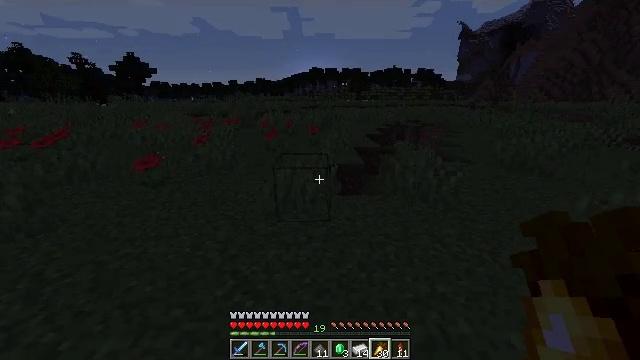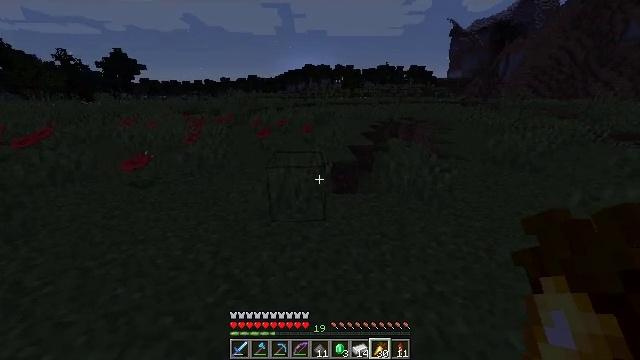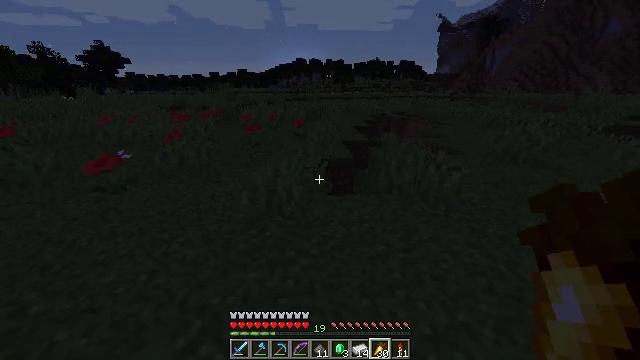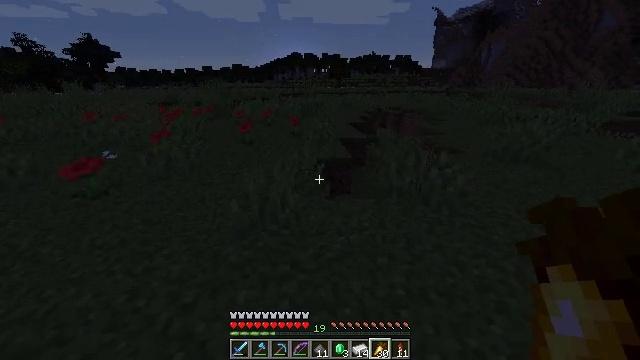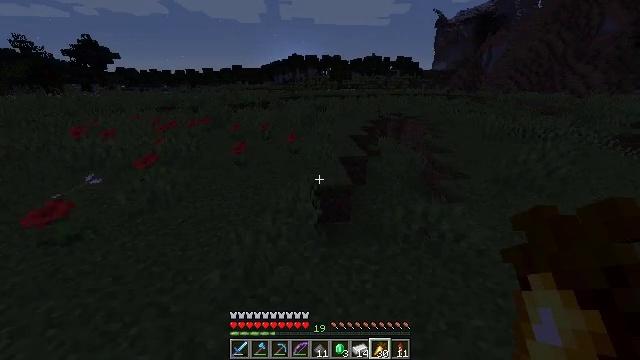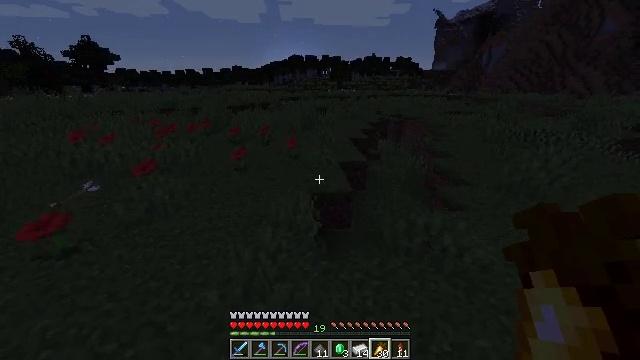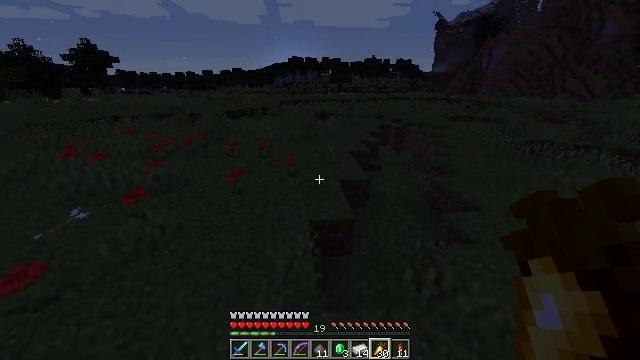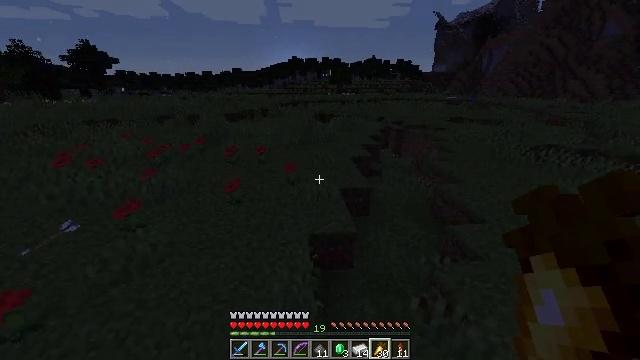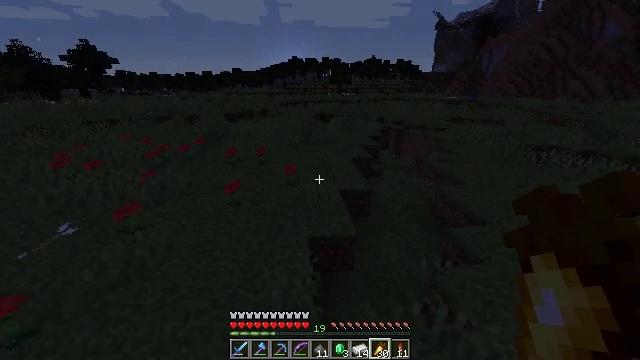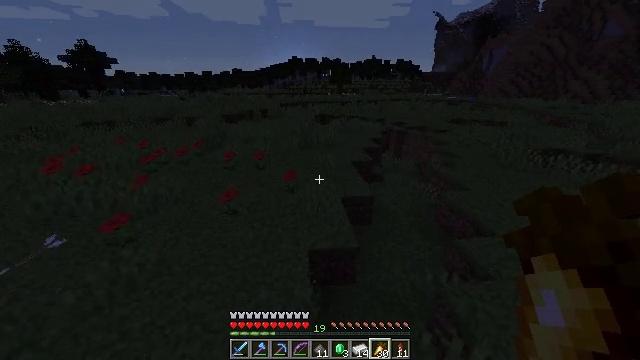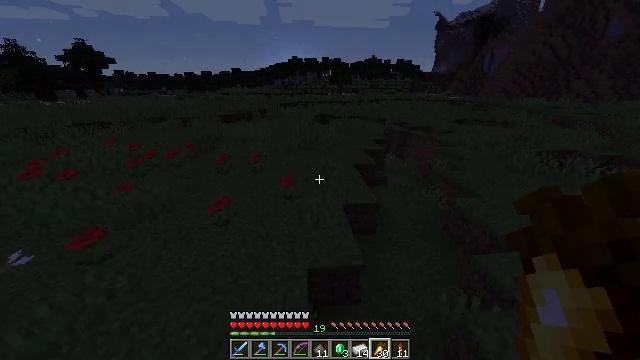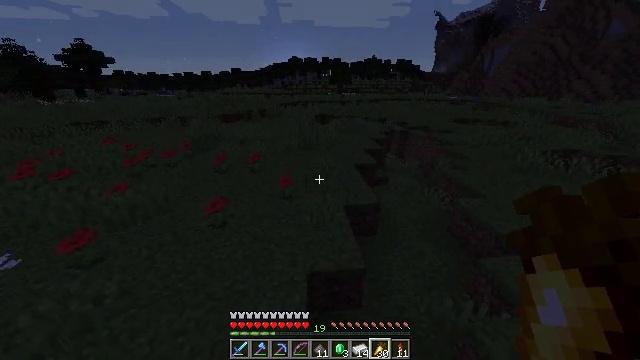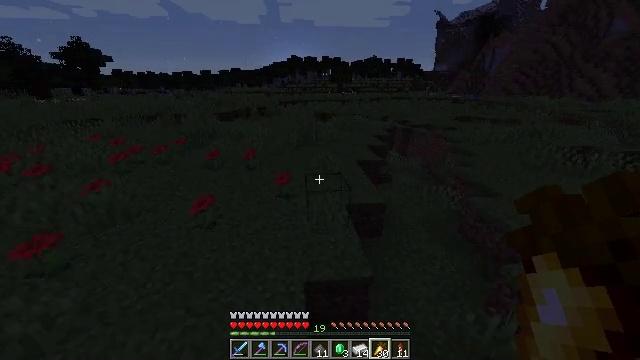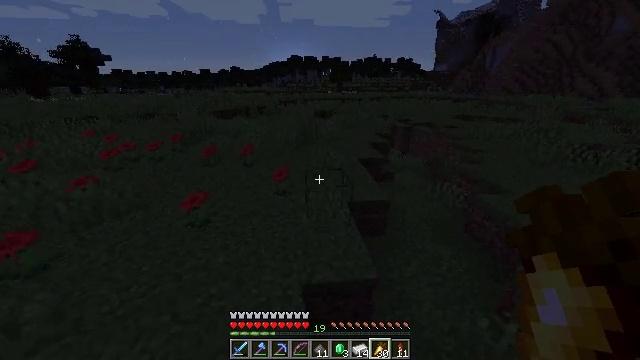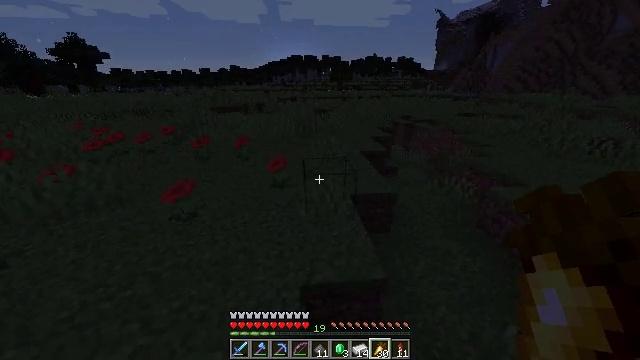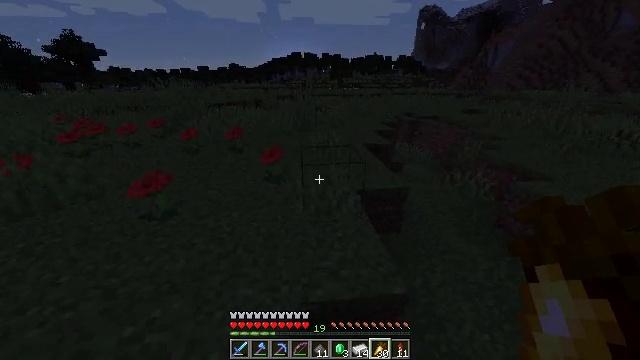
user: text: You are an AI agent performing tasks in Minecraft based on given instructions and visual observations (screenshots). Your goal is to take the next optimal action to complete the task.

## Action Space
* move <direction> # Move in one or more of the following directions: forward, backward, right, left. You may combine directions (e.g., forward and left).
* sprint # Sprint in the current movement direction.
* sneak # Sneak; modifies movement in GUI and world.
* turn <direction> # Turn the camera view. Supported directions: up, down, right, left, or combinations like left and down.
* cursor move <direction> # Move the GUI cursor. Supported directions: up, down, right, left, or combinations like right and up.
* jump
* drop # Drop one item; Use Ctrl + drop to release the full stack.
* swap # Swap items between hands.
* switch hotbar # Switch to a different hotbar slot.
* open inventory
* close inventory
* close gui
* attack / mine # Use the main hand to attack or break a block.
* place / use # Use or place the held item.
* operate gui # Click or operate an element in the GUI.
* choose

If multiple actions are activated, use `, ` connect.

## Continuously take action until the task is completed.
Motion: motion action
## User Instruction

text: Create a firework rocket in the crafting table.
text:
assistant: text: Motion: move forward, sprint, turn right
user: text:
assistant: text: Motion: move forward, sprint, turn right and down
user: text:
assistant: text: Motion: move forward, sprint, turn right and down
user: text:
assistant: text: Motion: move forward, sprint, jump
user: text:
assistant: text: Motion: move forward, sprint, jump
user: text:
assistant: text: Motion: move forward, sprint, jump
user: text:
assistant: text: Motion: move forward, sprint, jump
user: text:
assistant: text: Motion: move forward, sprint, jump
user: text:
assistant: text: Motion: move forward, jump
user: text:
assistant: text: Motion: move forward, sprint, jump
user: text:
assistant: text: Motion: move forward, sprint, jump
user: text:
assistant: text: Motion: move forward, sprint, jump
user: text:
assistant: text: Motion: move forward, sprint, jump
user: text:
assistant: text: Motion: move forward, sprint, jump
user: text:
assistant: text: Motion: move forward, sprint, jump
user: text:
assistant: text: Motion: move forward, sprint, turn right, jump
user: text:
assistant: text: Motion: move forward, sprint, turn right and up, jump
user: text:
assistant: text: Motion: move forward, sprint, turn right and up, jump
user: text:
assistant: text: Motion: move forward, sprint, turn right, jump
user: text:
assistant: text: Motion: move forward and move left, sprint, turn right, jump
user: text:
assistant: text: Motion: move forward and move left, sprint, turn right, jump
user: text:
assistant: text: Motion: move forward and move left, sprint, turn right, jump
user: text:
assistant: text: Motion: move forward and move left, sprint, turn right, jump
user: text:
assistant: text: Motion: move forward and move left, sprint, turn right, jump
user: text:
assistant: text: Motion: move forward, sprint, turn right, jump
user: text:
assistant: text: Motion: move forward, sprint, turn right, jump
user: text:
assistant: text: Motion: move forward, sprint, turn right, jump
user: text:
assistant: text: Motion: move forward, sprint, turn right, jump
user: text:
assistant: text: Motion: move forward, jump
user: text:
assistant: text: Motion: move forward, jump